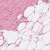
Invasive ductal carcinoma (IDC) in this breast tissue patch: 0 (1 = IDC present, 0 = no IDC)